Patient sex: F
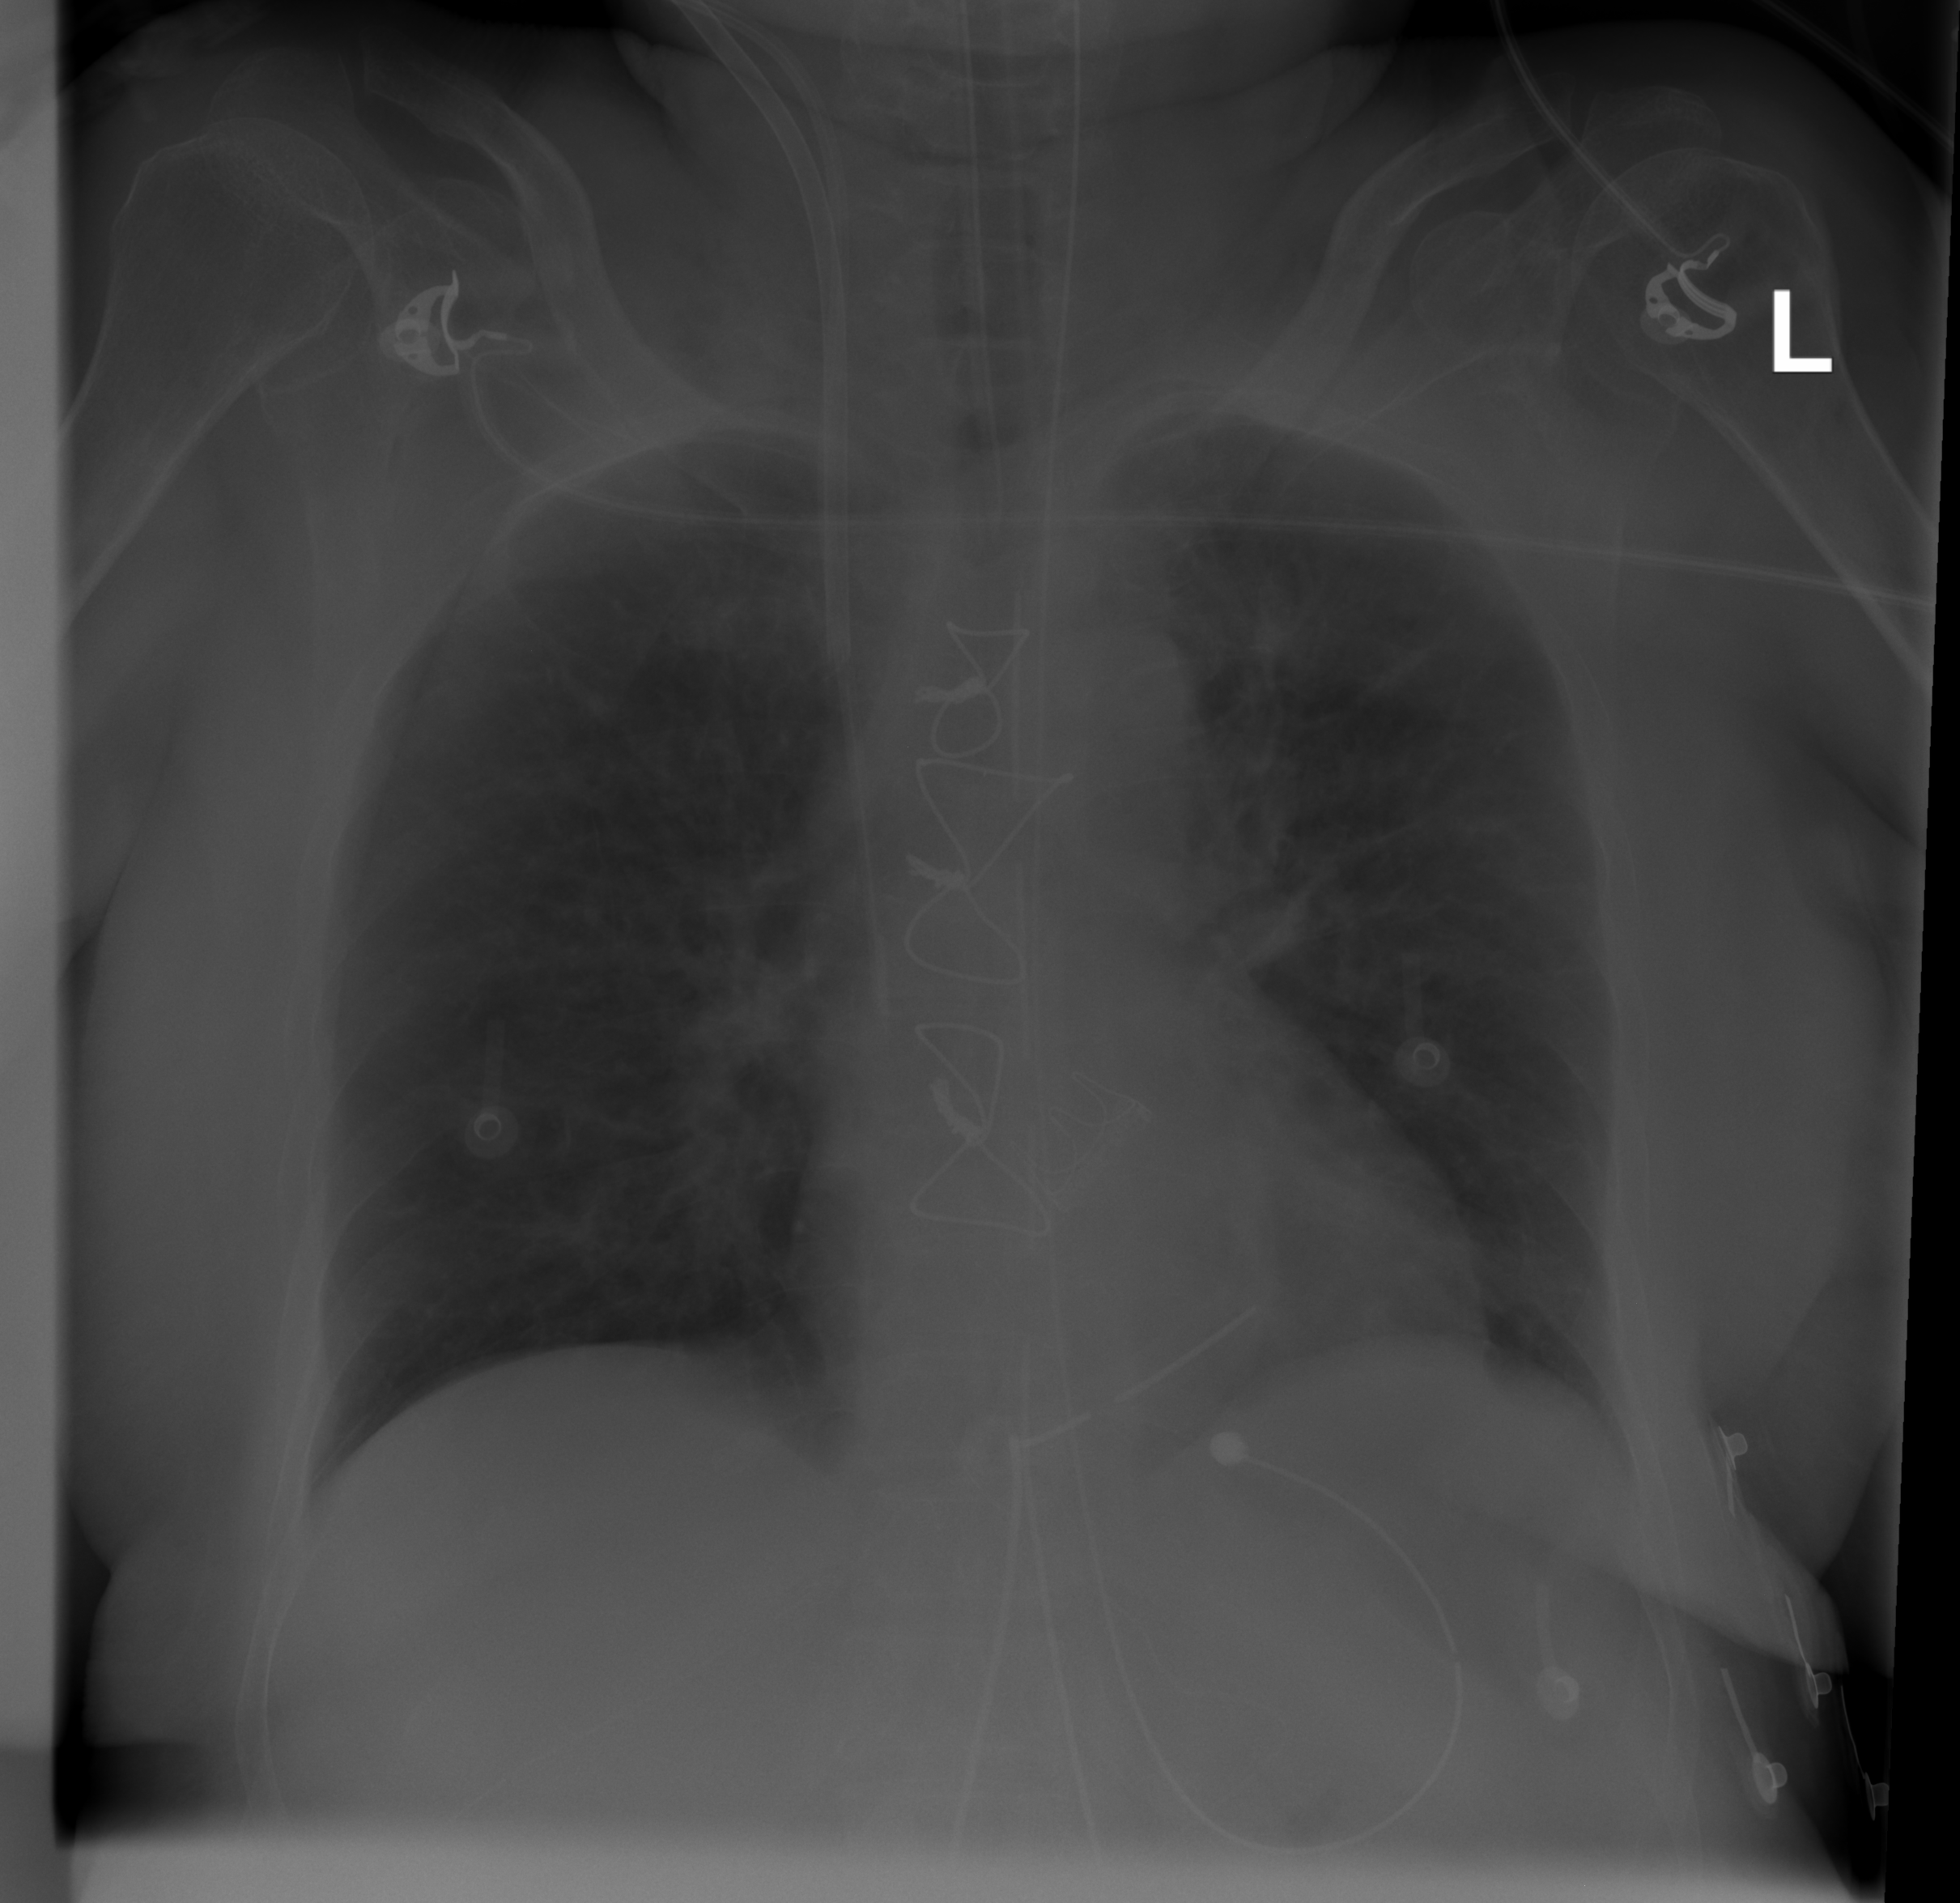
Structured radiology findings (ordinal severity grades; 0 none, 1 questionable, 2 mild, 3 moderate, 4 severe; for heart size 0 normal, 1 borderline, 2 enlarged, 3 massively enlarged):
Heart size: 0
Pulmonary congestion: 2
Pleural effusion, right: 0
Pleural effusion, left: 0
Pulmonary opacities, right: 0
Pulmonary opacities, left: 0
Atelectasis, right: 0
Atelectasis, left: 0